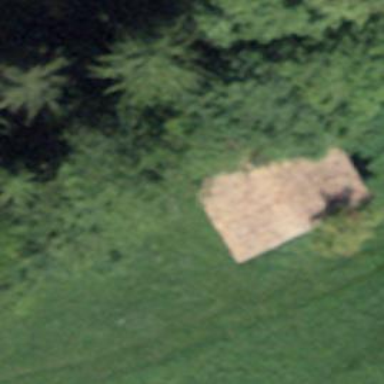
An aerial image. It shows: Rural barn.